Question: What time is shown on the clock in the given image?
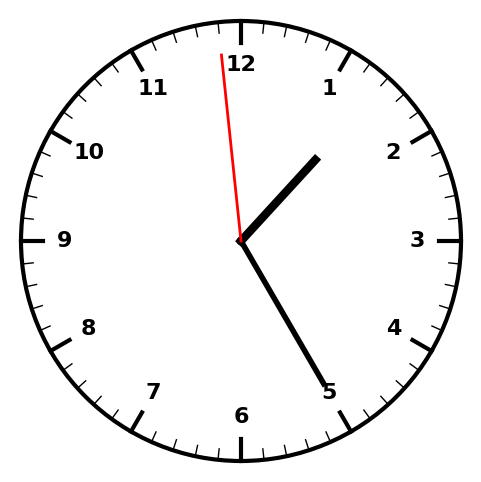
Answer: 01:24:59